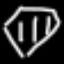
Label: diamond